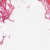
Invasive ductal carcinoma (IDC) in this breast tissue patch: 0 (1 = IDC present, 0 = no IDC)